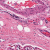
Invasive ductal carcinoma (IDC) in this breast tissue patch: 0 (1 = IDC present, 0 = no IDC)